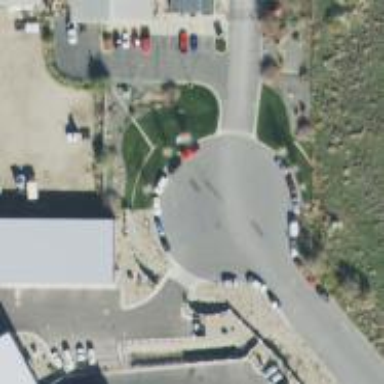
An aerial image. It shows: Circle-shaped turning circle on the road.